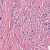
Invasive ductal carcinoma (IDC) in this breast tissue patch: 1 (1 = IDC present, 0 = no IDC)